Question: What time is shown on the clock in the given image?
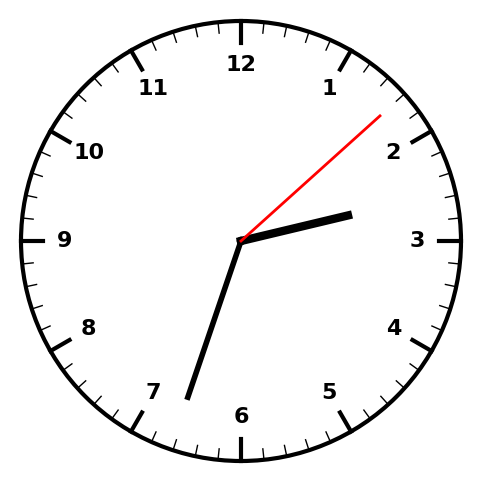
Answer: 02:33:08